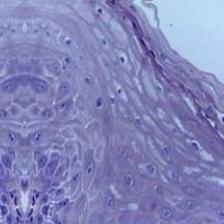
Diagnosis: Normal